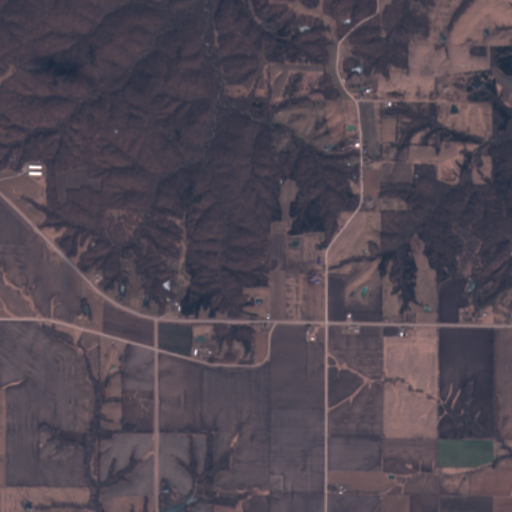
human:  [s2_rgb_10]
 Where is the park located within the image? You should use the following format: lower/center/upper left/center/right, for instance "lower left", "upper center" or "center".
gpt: The park is located in the center left of the image.
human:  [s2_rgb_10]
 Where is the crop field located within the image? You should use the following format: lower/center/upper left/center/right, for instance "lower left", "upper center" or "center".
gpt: There is no crop field in the image.